Question: I'm trying to find a better \ more compact way to add many "text blocks" (I call a "text block" some text that has multiple lines) to a figure. See for example the figure below:

The code I used to generate this figure is:
'''
x=-4*pi:pi/20:4*pi;
y=cos(x);
% generate positions for the text blocks
[ypos,xpos]=find(ismember(y,max(y))); % finds multiple maxima
% generate random data to be presented
info1=rand(1,numel(xpos)); info2=rand(1,numel(xpos)); info3=rand(1,numel(xpos));
plot(x,y);
ylim([-1.1 1.4])
% generate the "text blocks"
text(x(xpos),ypos+0.3,strcat('A_{',num2str((1:numel(xpos))'),'}=',num2str(info1','%0.1f')),'FontSize',8);
text(x(xpos),ypos+0.2,strcat('B_{',num2str((1:numel(xpos))'),'}=',num2str(info2','%0.1f')),'FontSize',8);
text(x(xpos),ypos+0.1,strcat('C_{',num2str((1:numel(xpos))'),'}=',num2str(info3','%0.1f')),'FontSize',8);
%...
%... etc
'''
I'm aware that multiline text strings can be added using cell arrays, by defining a string variable as a cell array with one line per cell. For example:
'''
text(x,y,{'line 1' ; 'line 2' ; 'line 3'});
'''
However, this also requires one line of code per text block, so it doesn't solve the multi text blocks case ...
Is there a way to add these text blocks in a single line or in a more generic sense, say if I have n text blocks each with some variable number of lines of text?
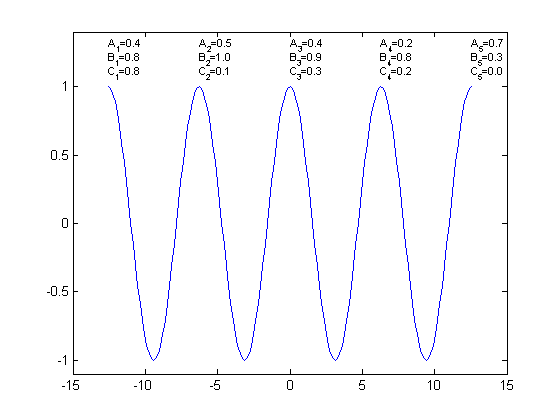
Answer: What about
'''
pos = num2cell(linspace(.3,.1,3));
lett = num2cell(linspace('A','C',3));
your_text_f_handle = @(ps,lt) ...
text(x(xpos),ypos+ps,strcat(lt, ...
'_{',num2str((1:numel(xpos))'),'}=',... % //REM: old info_i are here
num2str(rand(1,numel(xpos))','%0.1f')),'FontSize',8);
cellfun(your_text_f_handle ,pos,lett);
'''
it gives exactly the same output (tested) and it is easily extendable.